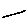
Label: line